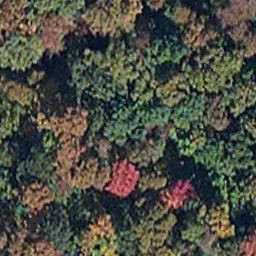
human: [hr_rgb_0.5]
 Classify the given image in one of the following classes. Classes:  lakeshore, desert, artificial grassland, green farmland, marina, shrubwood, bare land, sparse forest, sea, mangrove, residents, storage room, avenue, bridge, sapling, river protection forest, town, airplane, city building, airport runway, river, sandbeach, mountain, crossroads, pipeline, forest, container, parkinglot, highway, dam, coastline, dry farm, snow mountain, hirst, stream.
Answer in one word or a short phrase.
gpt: mangrove